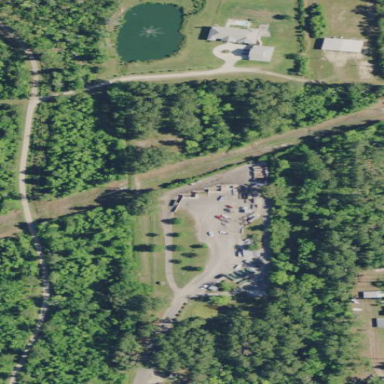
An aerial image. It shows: Recycling center.